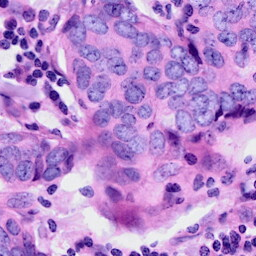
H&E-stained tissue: Breast